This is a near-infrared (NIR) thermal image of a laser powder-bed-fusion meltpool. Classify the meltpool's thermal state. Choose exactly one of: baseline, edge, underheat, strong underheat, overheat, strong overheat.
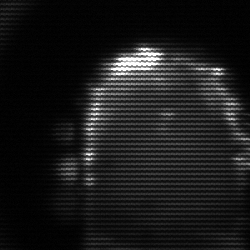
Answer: baseline